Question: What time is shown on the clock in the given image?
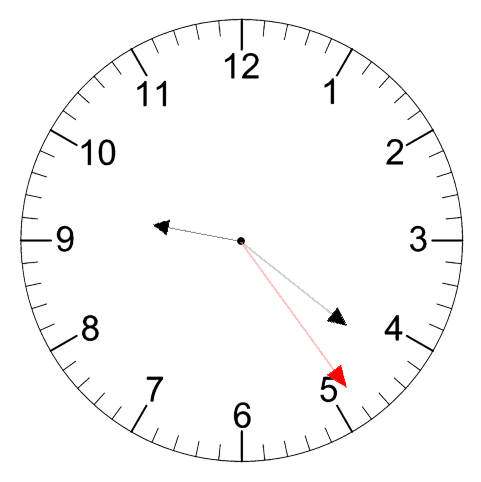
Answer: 09:21:24